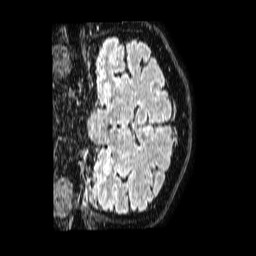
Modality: FLAIR
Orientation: coronal
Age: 49
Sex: female
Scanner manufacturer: philips
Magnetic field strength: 1.5 T
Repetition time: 4.8 s
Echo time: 0.3 s